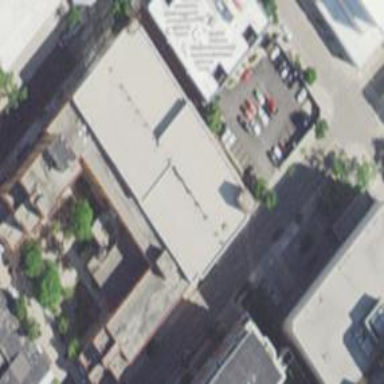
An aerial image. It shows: Building.